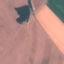
Land use / land cover: AnnualCrop